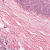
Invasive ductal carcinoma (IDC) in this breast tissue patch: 0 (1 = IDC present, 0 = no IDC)